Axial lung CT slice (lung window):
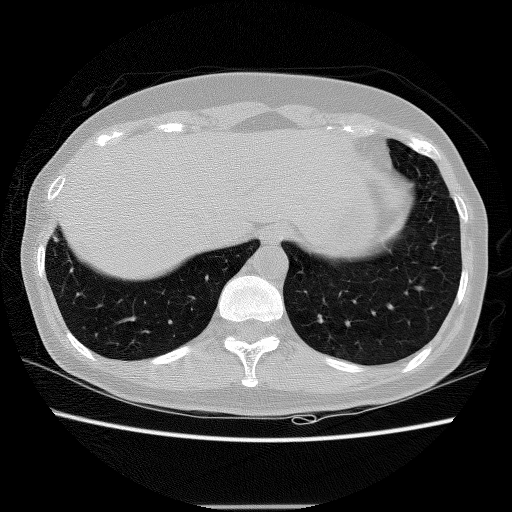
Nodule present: no